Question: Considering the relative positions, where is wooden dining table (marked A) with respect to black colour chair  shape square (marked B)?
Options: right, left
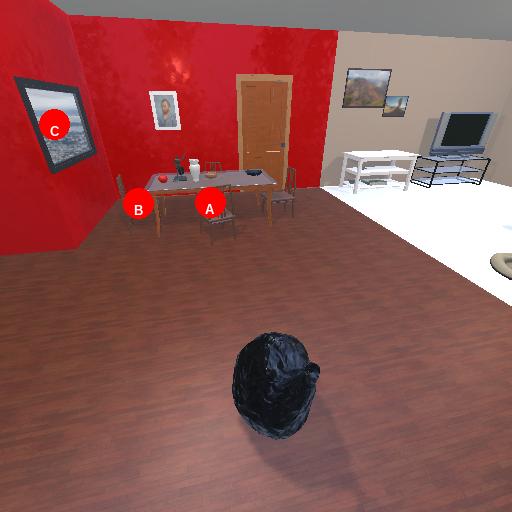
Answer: right